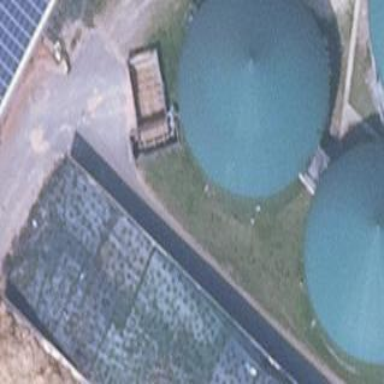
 housing covered reservoir. There is power generator inside the building."